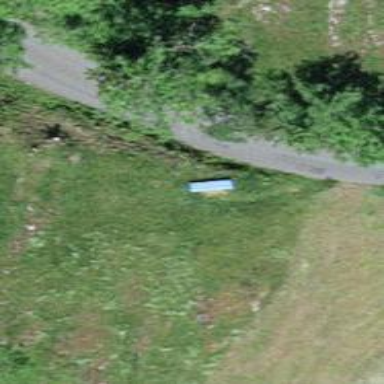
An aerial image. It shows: Blue bench.